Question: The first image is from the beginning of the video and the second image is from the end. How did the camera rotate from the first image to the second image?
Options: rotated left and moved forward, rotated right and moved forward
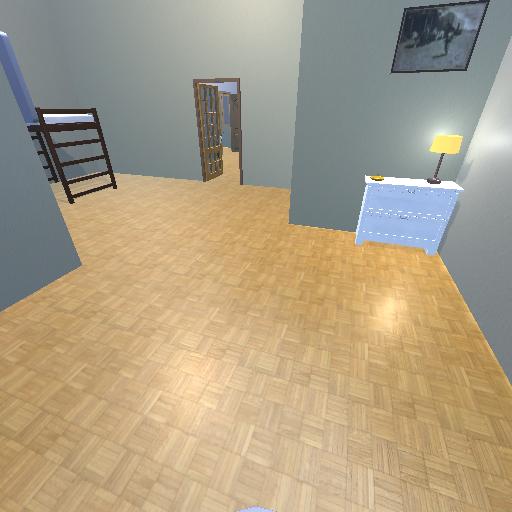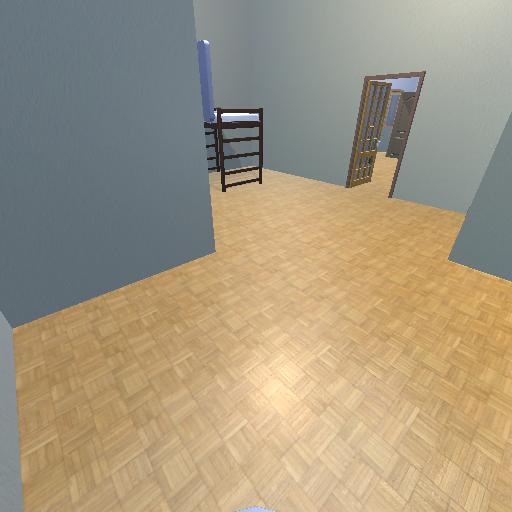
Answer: rotated left and moved forward